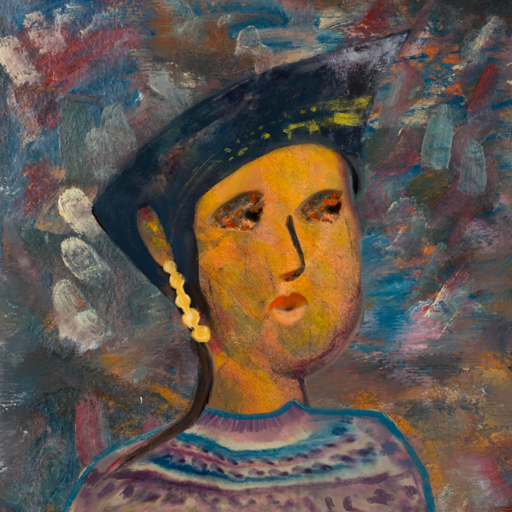
Background: Boggyland, Head And Neck Side: Gypsy_Mother, Face Side: Gypsy_Queen, Bust: HillGirl, Hair Side: Blank, Head Accessory: Irani, Second Necklace: Blank, Necklace: Blank, Baby: Blank